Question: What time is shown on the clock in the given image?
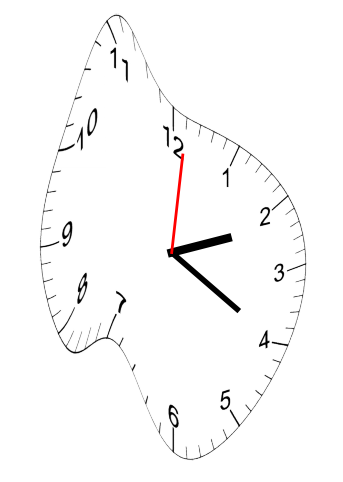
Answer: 02:20:01